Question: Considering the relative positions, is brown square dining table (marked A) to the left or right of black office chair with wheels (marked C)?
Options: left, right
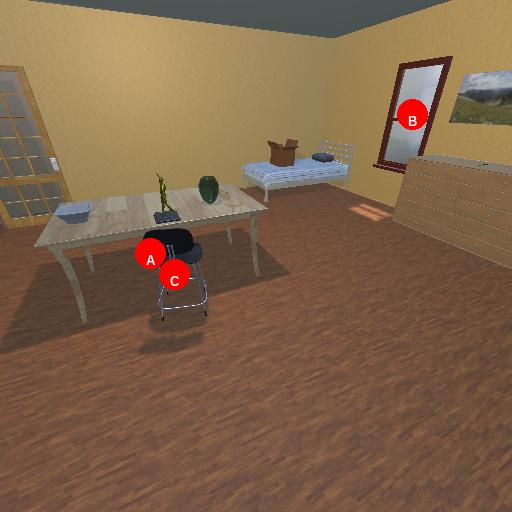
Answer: left